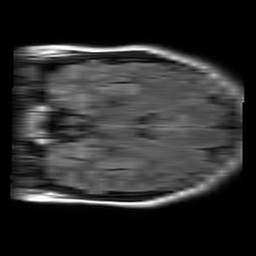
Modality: FLAIR
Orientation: coronal
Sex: female
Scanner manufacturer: philips
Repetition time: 11 s
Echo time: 0.125 s